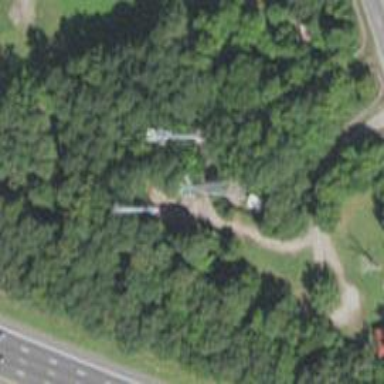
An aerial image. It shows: Communication mast tower.